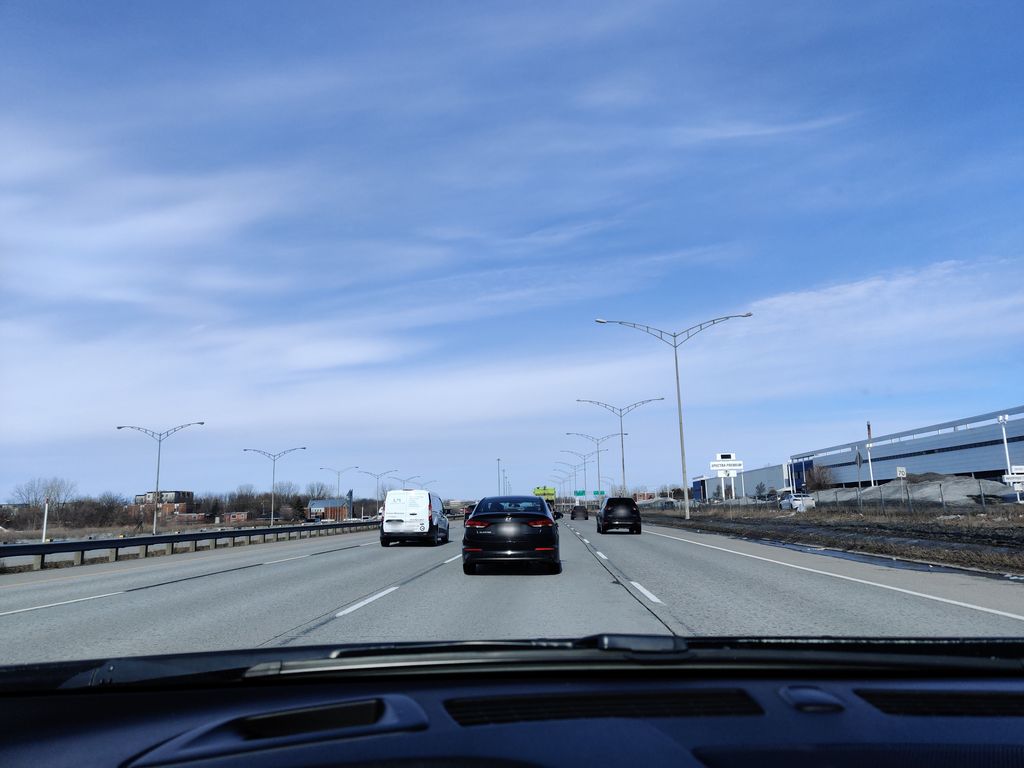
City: montreal